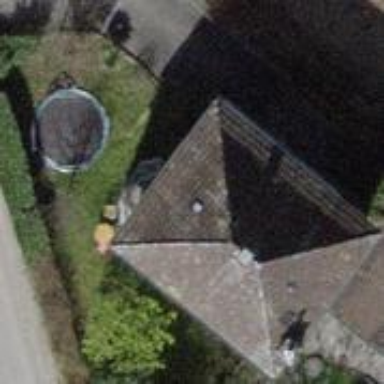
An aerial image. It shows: Detached building.